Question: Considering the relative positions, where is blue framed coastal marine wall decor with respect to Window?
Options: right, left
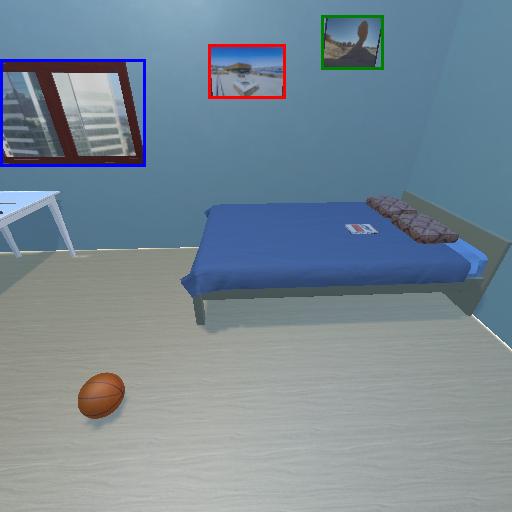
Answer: right